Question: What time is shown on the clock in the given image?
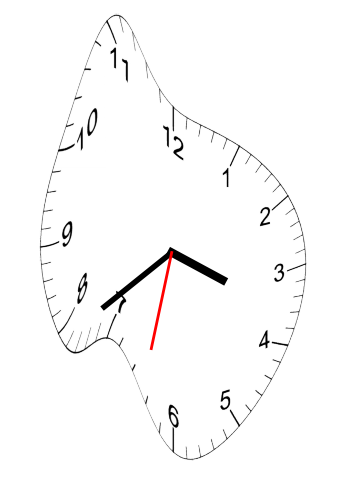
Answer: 03:38:32